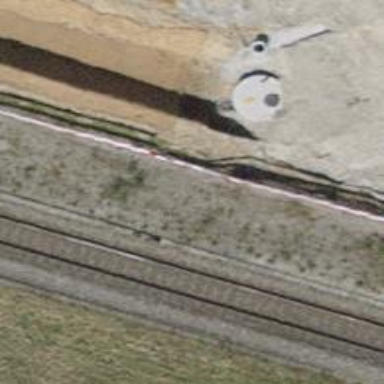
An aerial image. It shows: Single abandoned railway track.